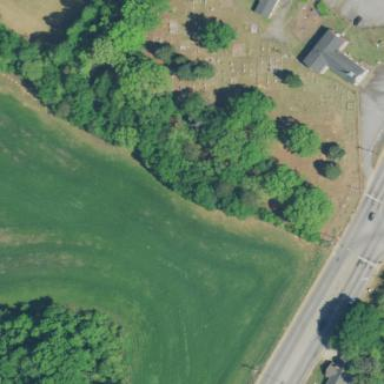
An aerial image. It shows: Grave yard.